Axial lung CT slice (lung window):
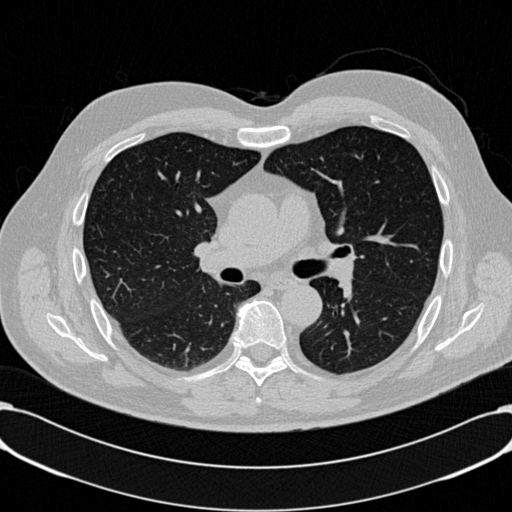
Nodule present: no